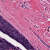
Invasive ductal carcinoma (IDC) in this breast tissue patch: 0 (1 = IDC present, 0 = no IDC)